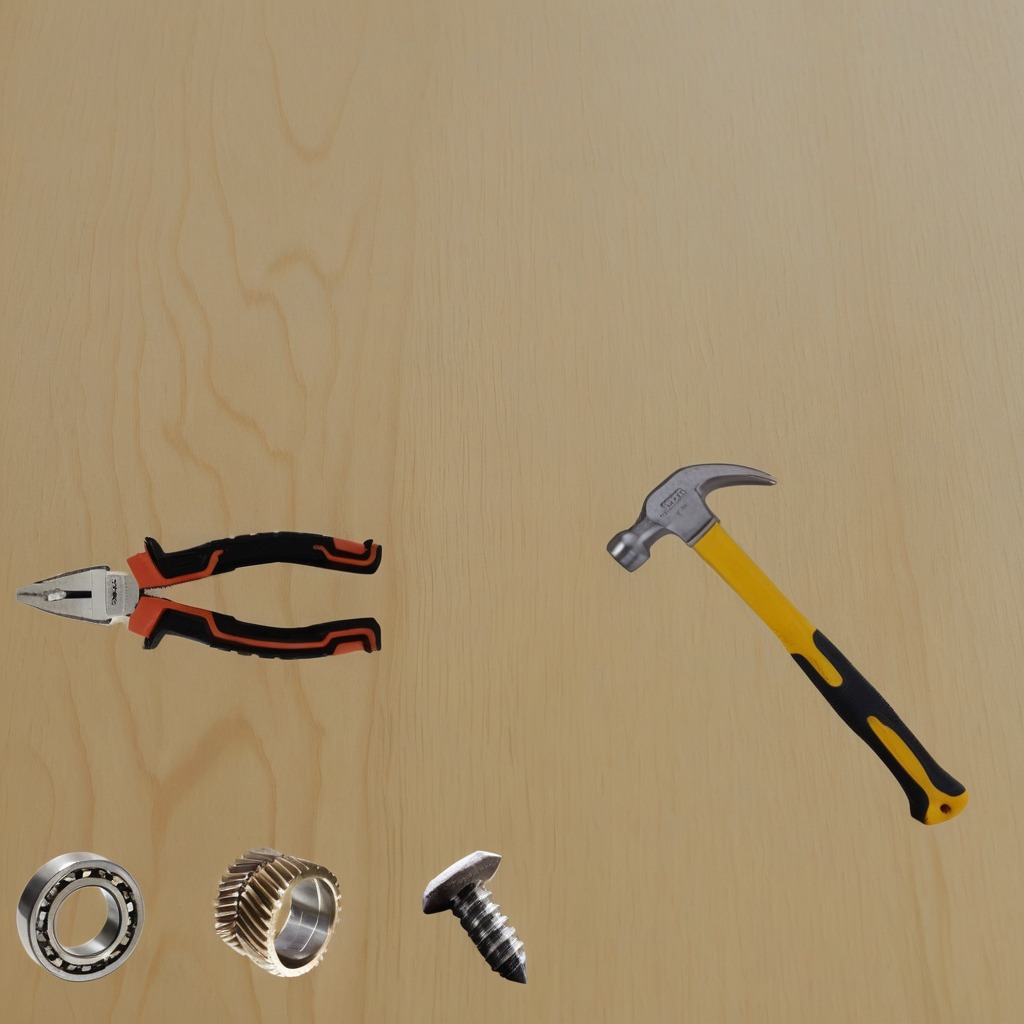
A metal ball bearing, a steel gear with teeth, a hammer, a metal machine screw, and pliers are lying on a plywood surface in a paint workshop lit by afternoon window light.